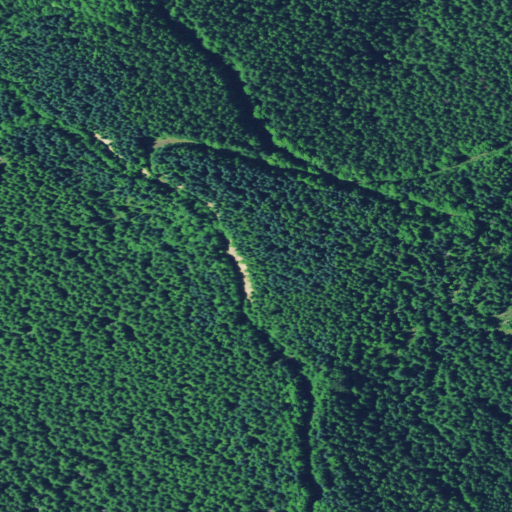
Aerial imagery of ridge(s) in Oregon named Flagpole Ridge containing only evergreen forest